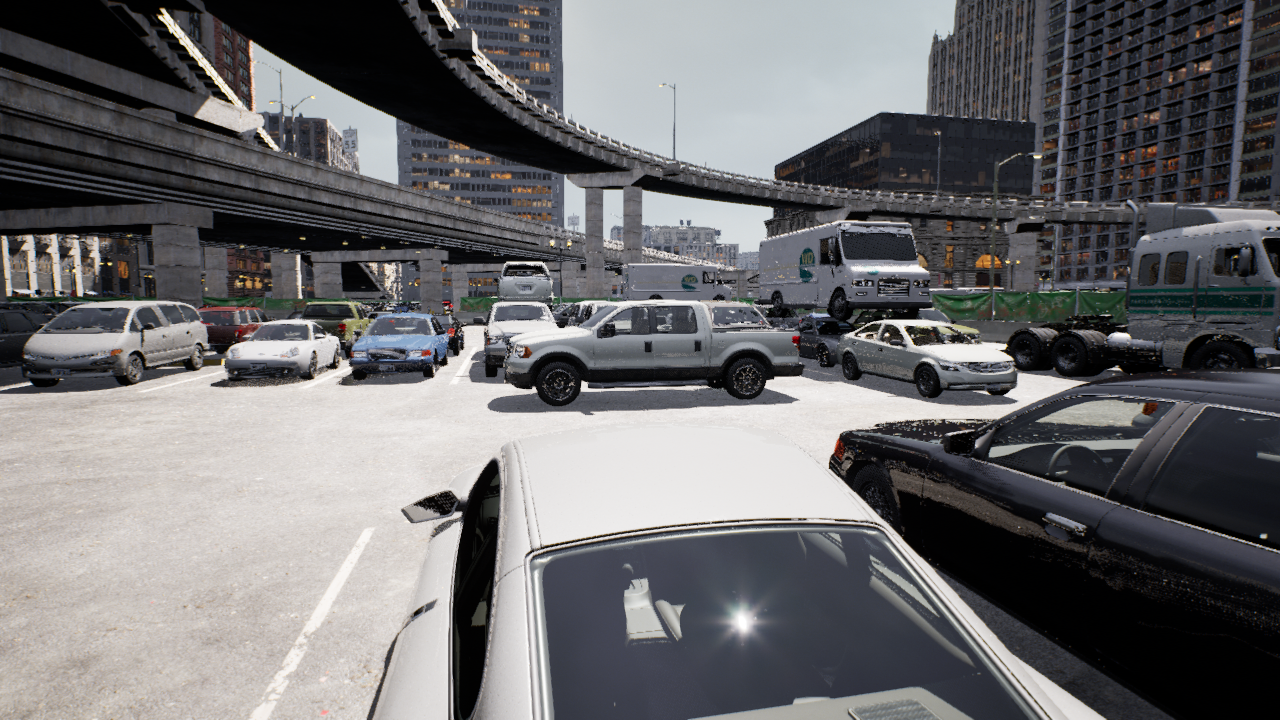
Venue: arterial
Lighting: clear day
Vehicle rig: pickup